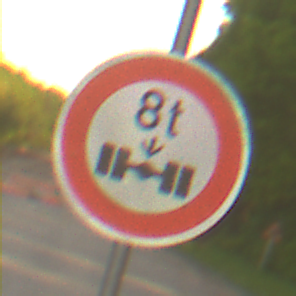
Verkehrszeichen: TatsaechlicheAchslast
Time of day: SunriseSunset
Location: Outdoor (RoadRail)
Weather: Clear
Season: NotSpecified
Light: Natural